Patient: sex M, age 34
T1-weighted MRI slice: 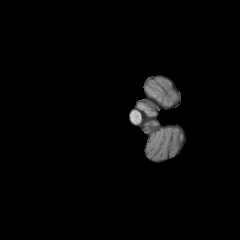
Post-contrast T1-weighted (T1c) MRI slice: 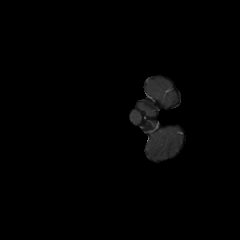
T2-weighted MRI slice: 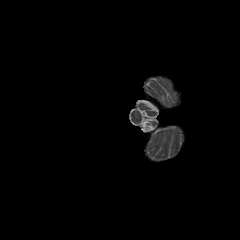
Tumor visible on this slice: no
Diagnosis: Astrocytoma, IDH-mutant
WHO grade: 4